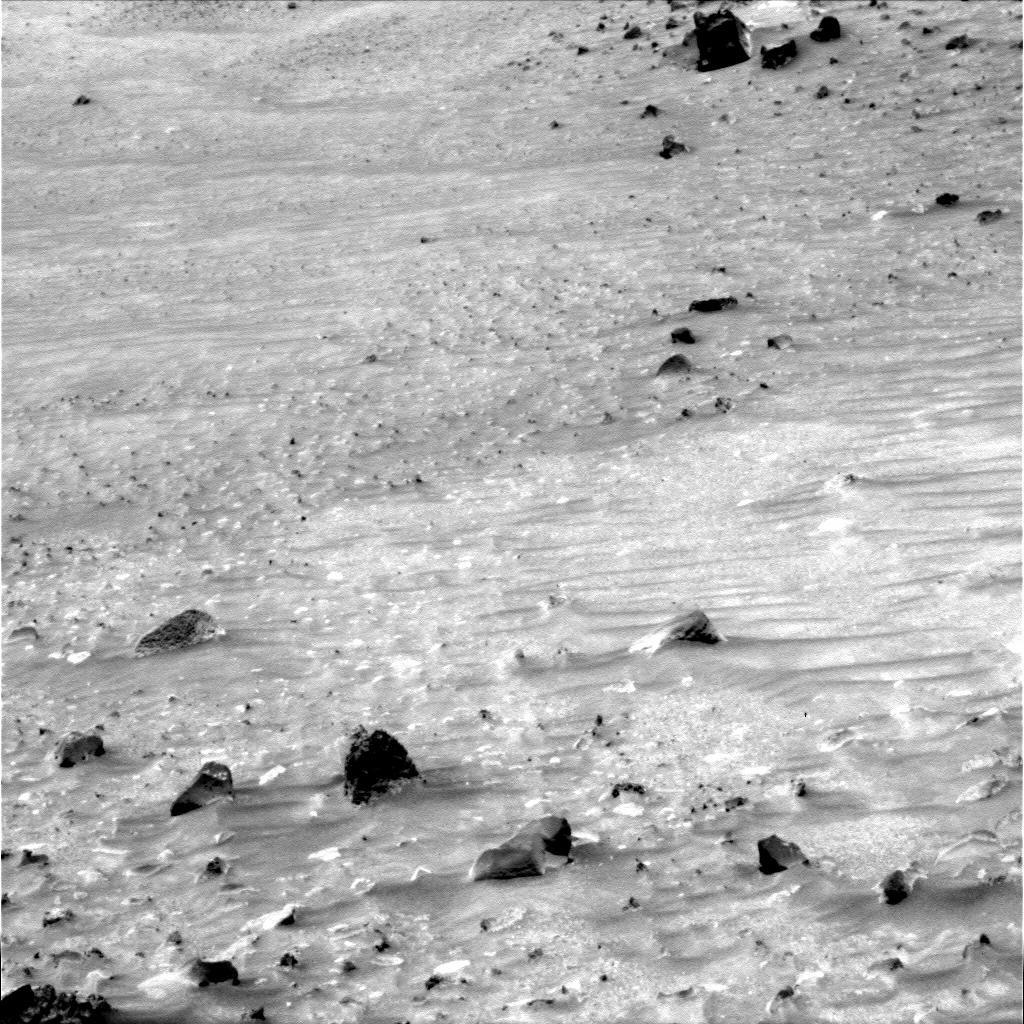
Terrain classes present: Gravel / Sand / Soil, Rock, Shadow